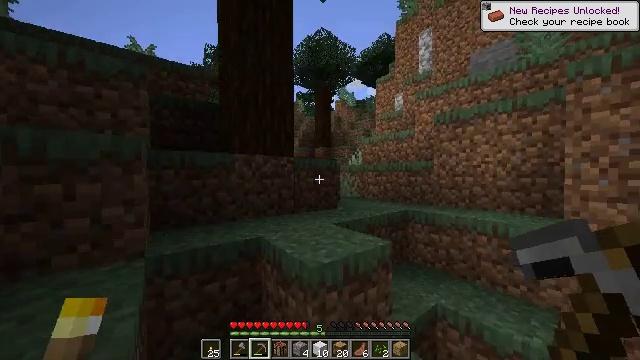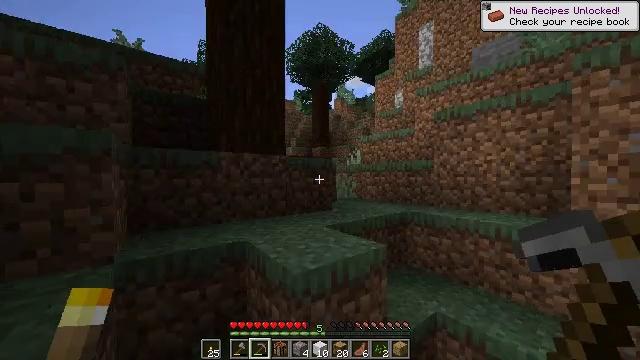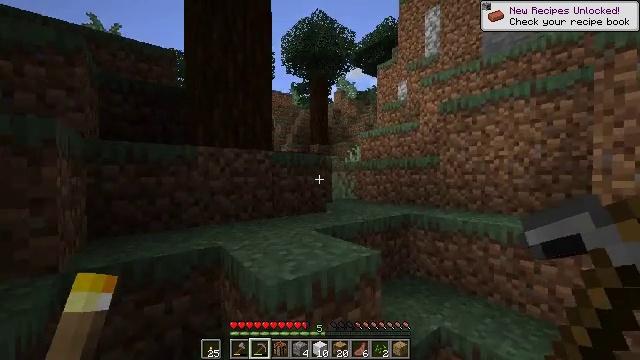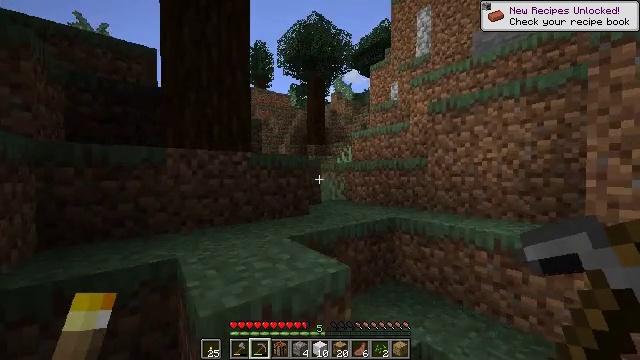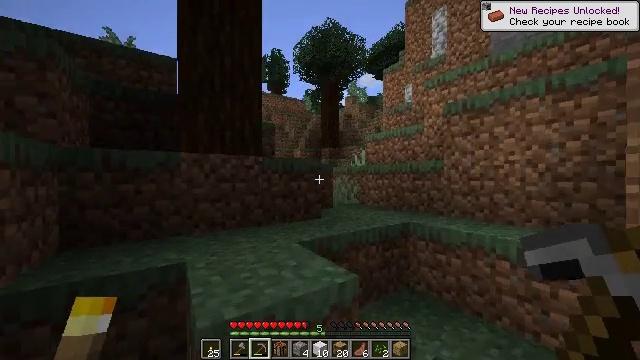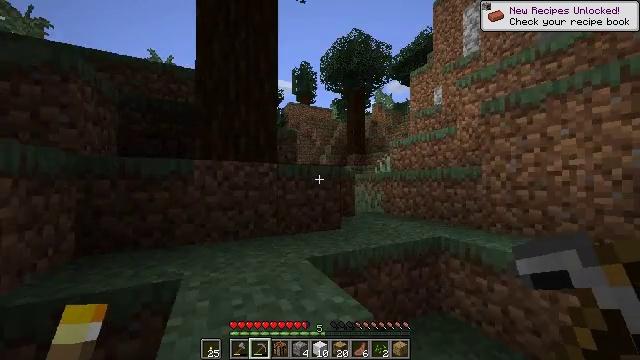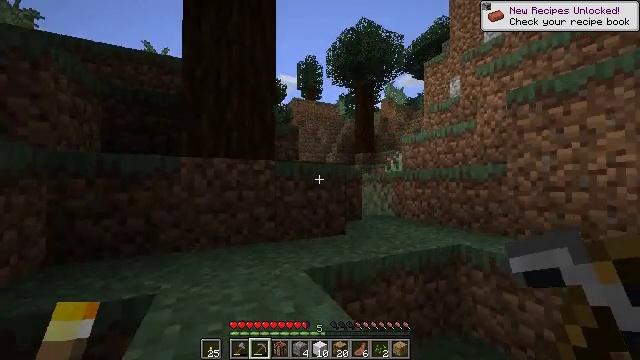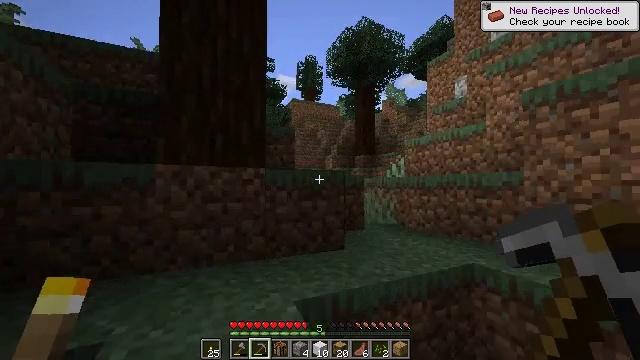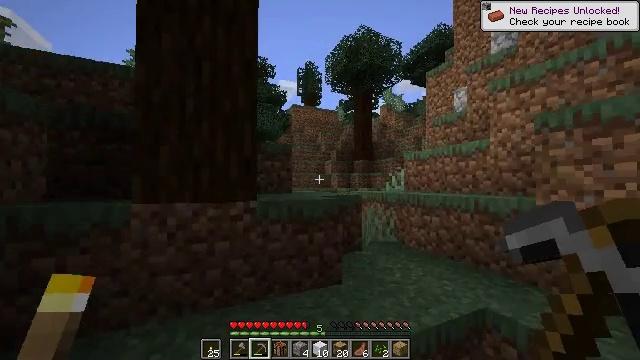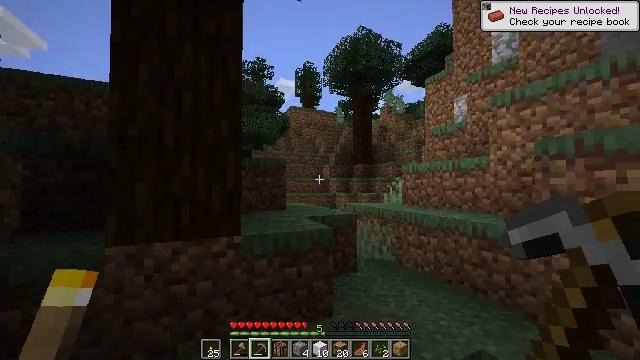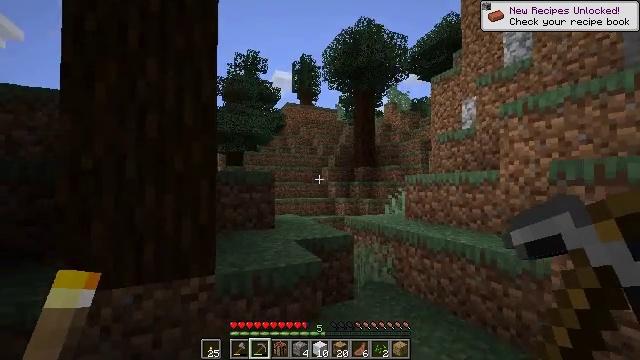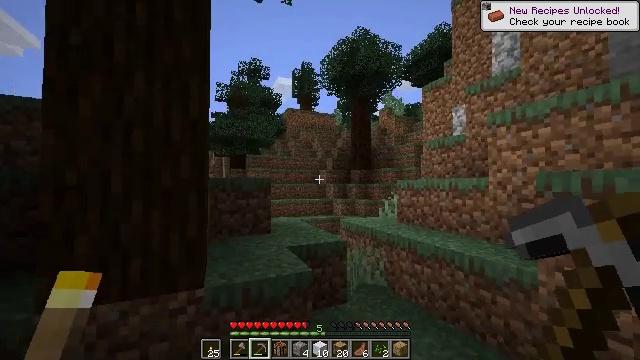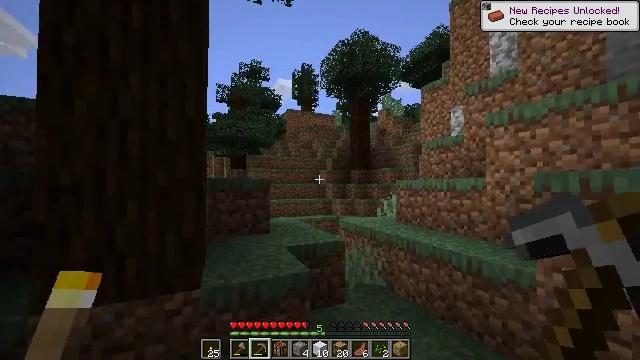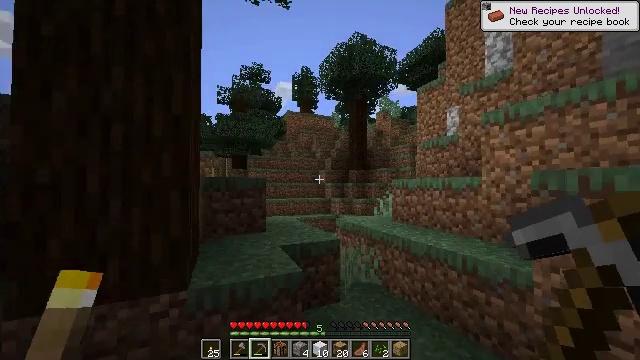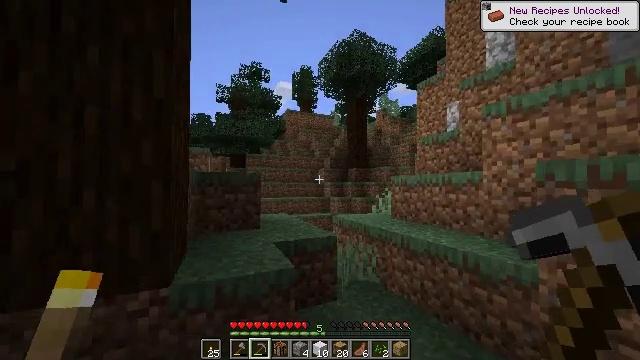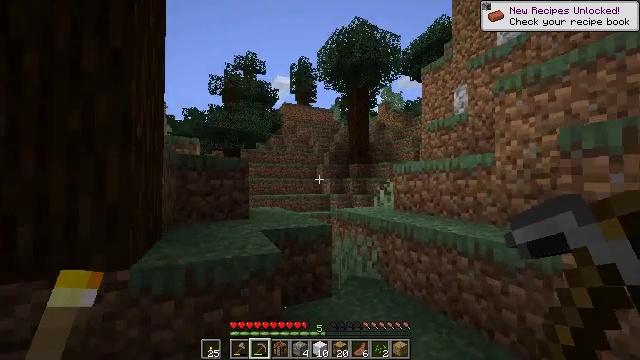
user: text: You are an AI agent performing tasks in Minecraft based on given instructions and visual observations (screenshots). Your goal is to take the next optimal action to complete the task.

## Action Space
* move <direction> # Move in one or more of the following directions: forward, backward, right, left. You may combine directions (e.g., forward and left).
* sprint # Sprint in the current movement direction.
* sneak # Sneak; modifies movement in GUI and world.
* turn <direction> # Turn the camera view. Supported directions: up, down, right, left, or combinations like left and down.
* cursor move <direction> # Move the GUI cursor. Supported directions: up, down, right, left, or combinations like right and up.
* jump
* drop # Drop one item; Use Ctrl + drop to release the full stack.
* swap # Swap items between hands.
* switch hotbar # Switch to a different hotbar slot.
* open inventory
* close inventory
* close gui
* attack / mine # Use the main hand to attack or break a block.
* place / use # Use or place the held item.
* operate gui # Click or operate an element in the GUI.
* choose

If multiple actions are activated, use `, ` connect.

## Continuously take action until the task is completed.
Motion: motion action
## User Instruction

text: Harvest some fern.
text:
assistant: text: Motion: move forward and move right, sprint
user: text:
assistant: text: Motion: move forward and move right, sprint
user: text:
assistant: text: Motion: move forward and move right, sprint
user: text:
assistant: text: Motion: move forward, sprint, turn left
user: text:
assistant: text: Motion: move forward, sprint, turn left and up
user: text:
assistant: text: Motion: move forward, sprint, turn left
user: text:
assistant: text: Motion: move forward, sprint, jump
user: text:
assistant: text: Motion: move forward, sprint, jump
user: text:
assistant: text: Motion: move forward, sprint, jump
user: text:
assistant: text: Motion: move forward, sprint, jump
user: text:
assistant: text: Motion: move forward, sprint, jump
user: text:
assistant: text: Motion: move forward, sprint, jump
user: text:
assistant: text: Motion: move forward, sprint, jump
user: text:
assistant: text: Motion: move forward, sprint, jump
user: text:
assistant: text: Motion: move forward, sprint, jump
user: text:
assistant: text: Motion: move forward, sprint, jump
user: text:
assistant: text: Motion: move forward, sprint, jump
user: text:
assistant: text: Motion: move forward, sprint, turn left, jump
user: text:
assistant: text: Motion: move forward, sprint, turn left and down, jump
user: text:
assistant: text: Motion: move forward, sprint, turn left, jump
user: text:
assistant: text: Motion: move forward, sprint, turn left, jump
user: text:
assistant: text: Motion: move forward, sprint, turn left, jump
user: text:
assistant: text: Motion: move forward, sprint, jump
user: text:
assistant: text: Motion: move forward, sprint, jump
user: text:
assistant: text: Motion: move forward, sprint, jump
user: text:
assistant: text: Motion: move forward, sprint, turn left, jump
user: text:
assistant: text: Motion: move forward, sprint, turn left, jump
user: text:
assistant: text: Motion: move forward, sprint, turn left, jump
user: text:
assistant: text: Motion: move forward, sprint, turn left, jump
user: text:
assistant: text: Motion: move forward, sprint, turn left, jump